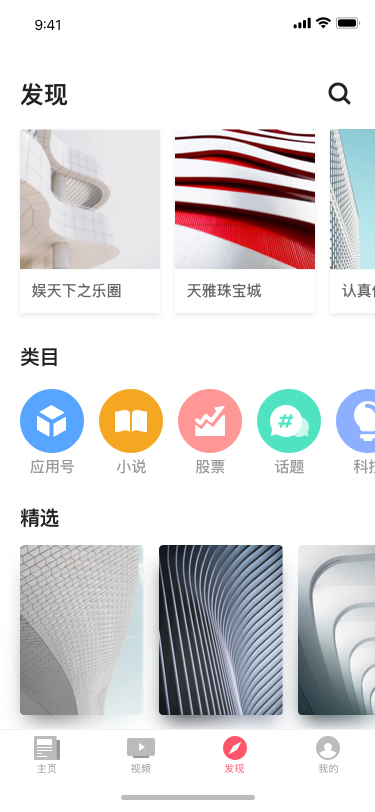
Text in this UI design:
发现
娱天下之乐圈
天雅珠宝城
认真你就书了
类目
应用号
小说
股票
话题
科技
精选